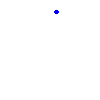
Particle: pion